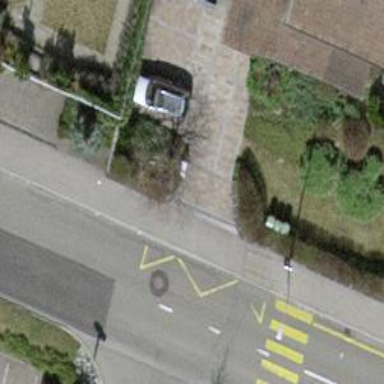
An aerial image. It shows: Bus stop with platform for public transport.